Question: I want to show buttons in an align as shown in the pic.
If i put them in a 'Linearlayout' with orientation 'Horizontal', its ok.But how can i proceed to next line?
Following image shows some TextViews align Horizontally but i have no idea how to make them go to Next Line.

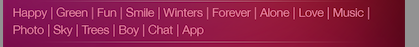
Answer: There are no standard layouts (in the Andorid library) like the Swing's FlowLayout that can solve this problem. There are a couple of open source implementations of layouts that have the functionality you need. Here is an example: <URL>
You could also read the answers to this question (which is essentially the same question): <URL>